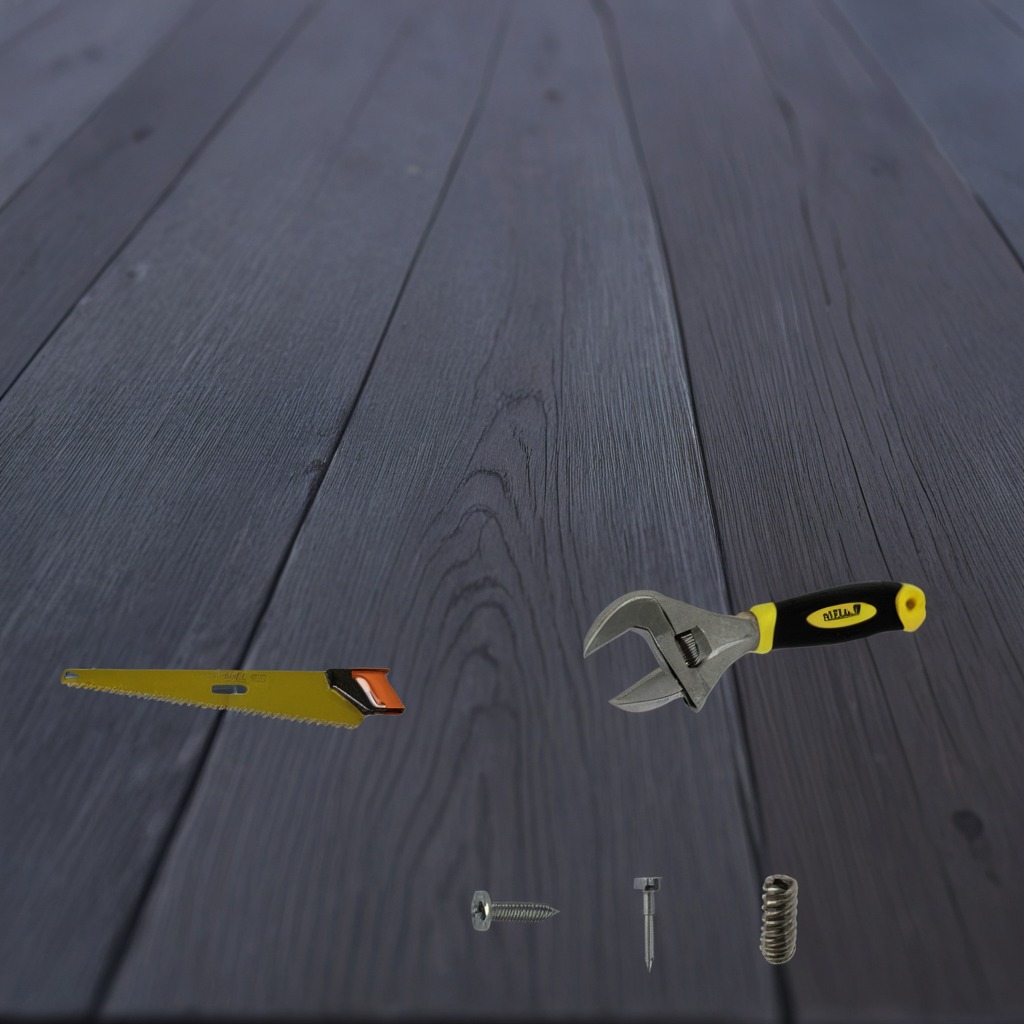
A metal machine screw, an iron nail, a coiled metal spring, a handheld metal saw, and a wrench are lying on the old table.